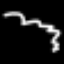
Label: squiggle